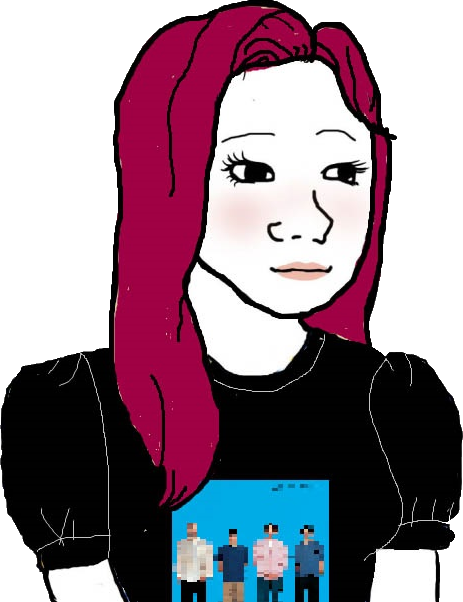
Label: 5_Trad_Wife